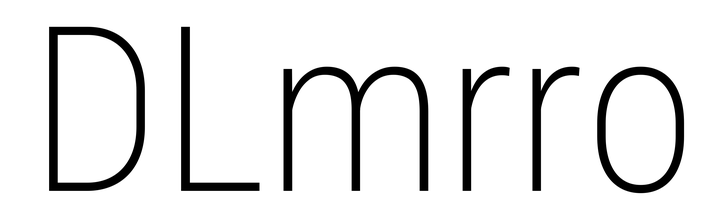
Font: Roboto_Condensed_ExtraLight